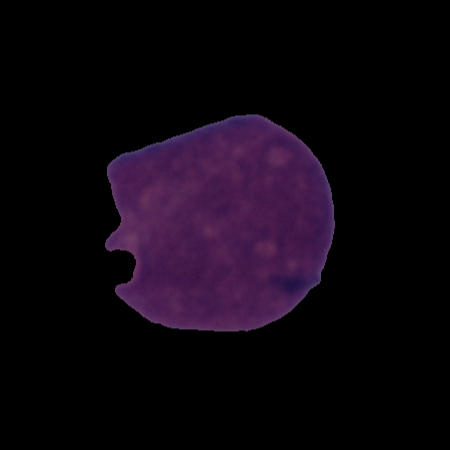
Label: cancer